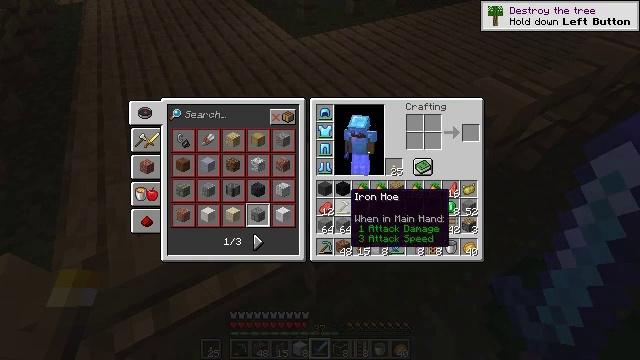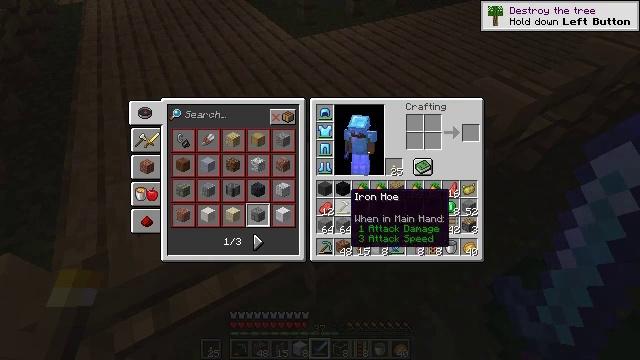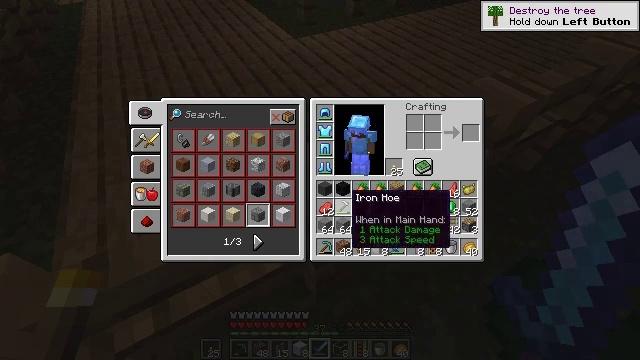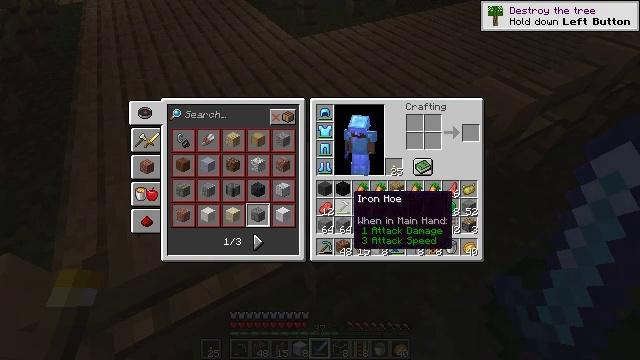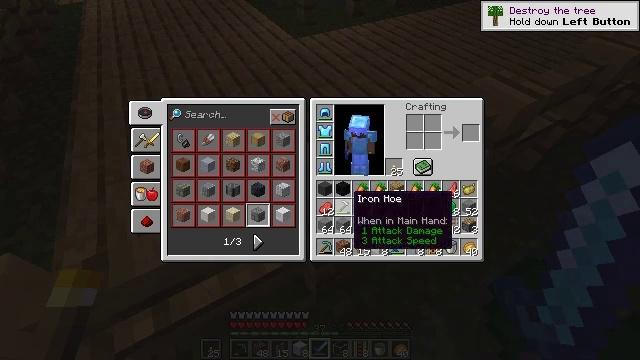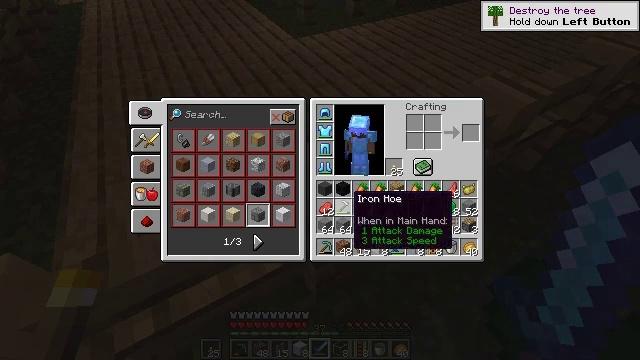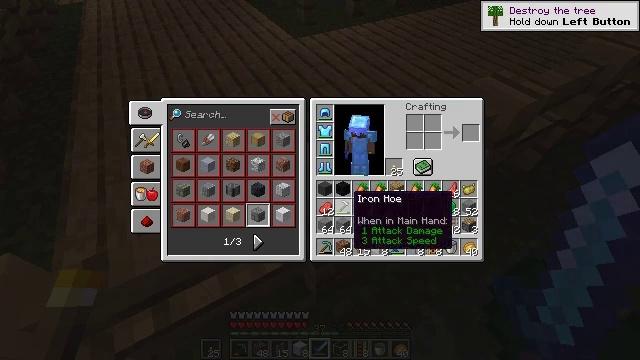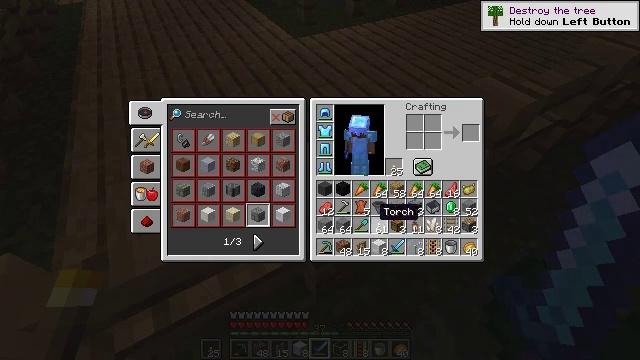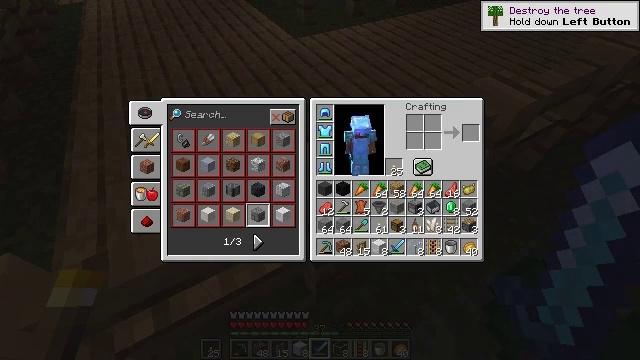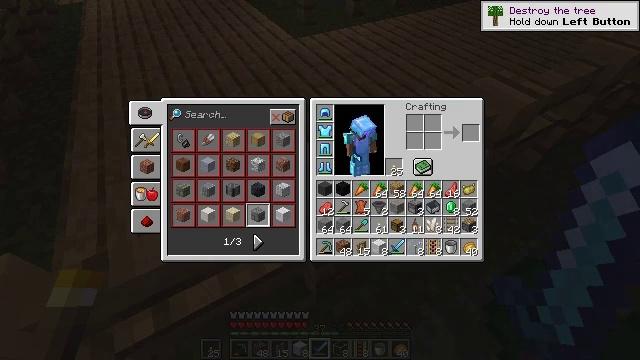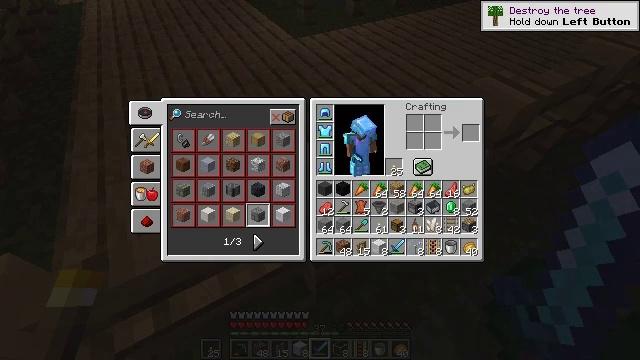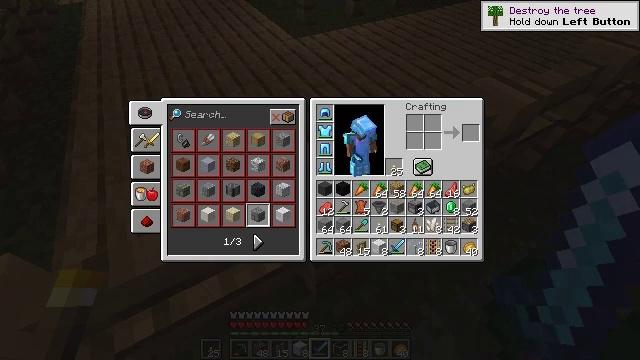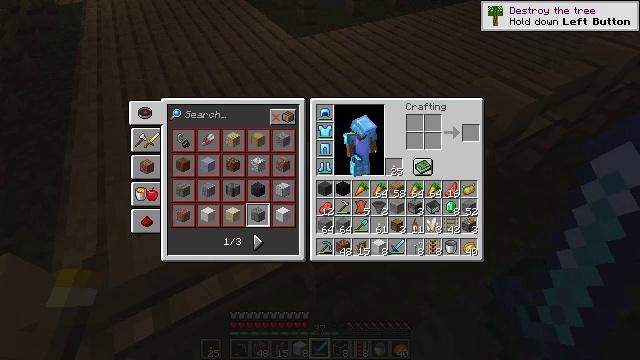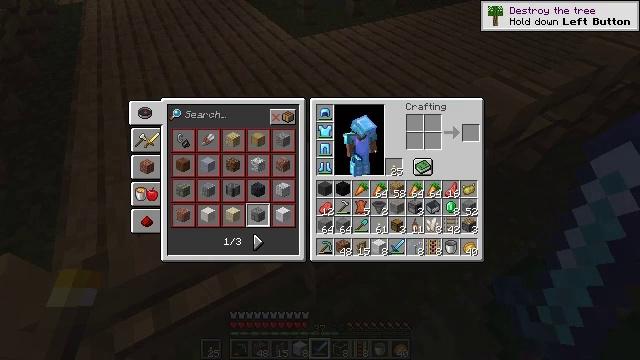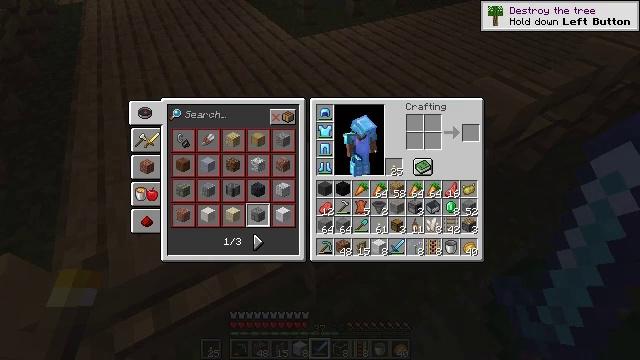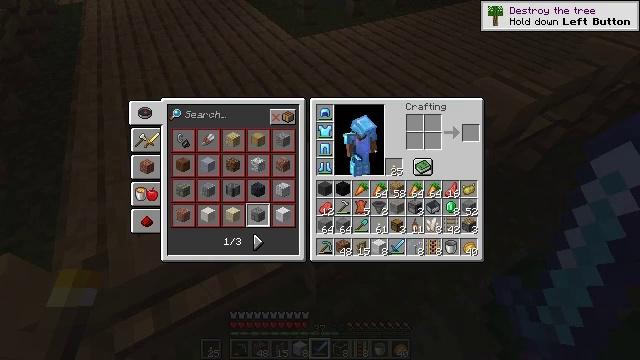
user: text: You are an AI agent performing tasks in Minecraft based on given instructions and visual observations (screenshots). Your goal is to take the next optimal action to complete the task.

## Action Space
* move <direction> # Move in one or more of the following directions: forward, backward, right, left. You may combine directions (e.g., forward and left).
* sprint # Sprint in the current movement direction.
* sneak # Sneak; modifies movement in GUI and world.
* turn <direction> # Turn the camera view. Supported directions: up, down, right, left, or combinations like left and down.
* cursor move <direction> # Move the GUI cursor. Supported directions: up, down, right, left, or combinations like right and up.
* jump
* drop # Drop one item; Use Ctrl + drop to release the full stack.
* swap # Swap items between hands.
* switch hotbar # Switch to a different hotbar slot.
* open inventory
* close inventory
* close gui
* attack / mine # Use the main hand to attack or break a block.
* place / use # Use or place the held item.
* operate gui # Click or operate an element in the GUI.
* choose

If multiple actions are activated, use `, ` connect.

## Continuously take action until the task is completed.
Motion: motion action
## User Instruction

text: Mine the oak fence from the structure.
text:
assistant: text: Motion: no_op
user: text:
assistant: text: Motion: no_op
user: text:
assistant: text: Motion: no_op
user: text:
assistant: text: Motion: no_op
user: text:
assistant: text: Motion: no_op
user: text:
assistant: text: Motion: no_op
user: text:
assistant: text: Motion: cursor move right and down
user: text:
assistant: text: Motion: cursor move right and down
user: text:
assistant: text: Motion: cursor move right and down
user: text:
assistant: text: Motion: no_op
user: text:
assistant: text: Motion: no_op
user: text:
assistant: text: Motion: no_op
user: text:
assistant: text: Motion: no_op
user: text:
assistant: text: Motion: no_op
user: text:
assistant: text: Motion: no_op
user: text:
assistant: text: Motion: no_op
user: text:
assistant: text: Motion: no_op
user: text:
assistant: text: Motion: no_op
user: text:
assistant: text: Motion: no_op
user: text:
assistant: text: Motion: no_op
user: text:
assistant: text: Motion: no_op
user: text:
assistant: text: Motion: no_op
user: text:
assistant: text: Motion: no_op
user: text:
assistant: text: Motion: no_op
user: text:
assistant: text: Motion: no_op
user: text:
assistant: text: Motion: no_op
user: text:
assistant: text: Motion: no_op
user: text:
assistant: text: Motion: no_op
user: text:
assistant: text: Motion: no_op
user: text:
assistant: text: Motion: cursor move left